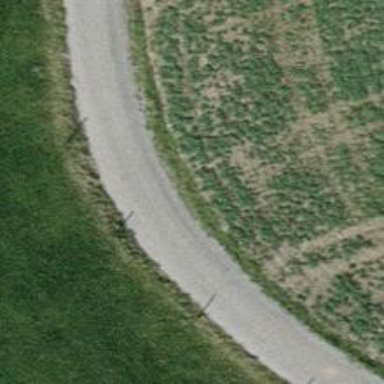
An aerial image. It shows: Unclassified road with compacted surface.